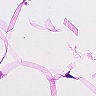
Metastatic tissue present: no